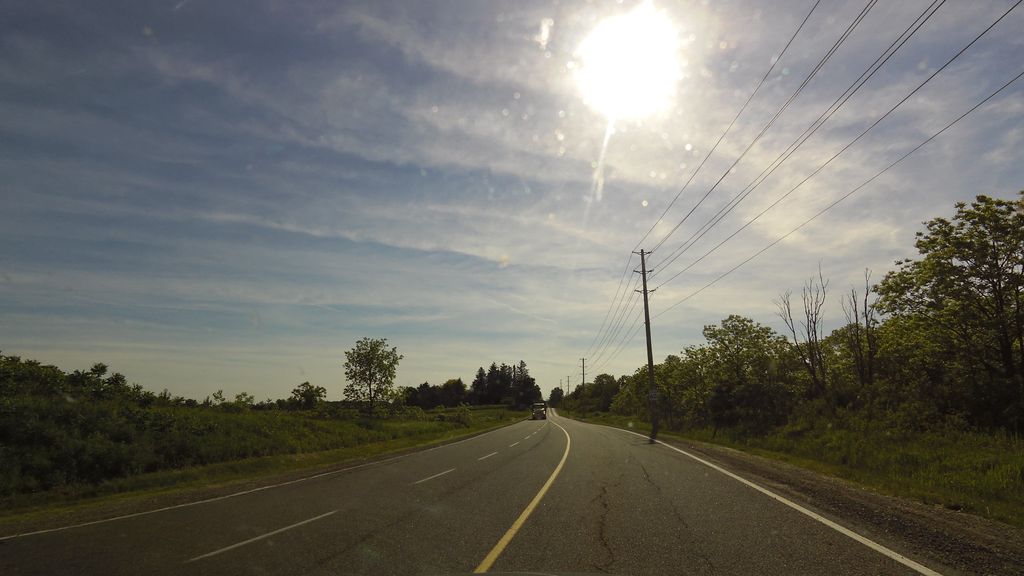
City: hamilton